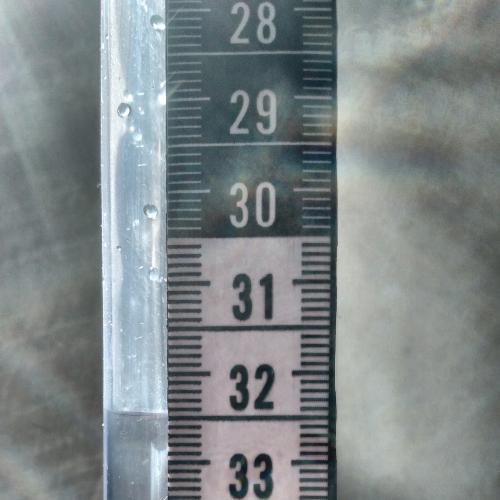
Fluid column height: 32.0 cm